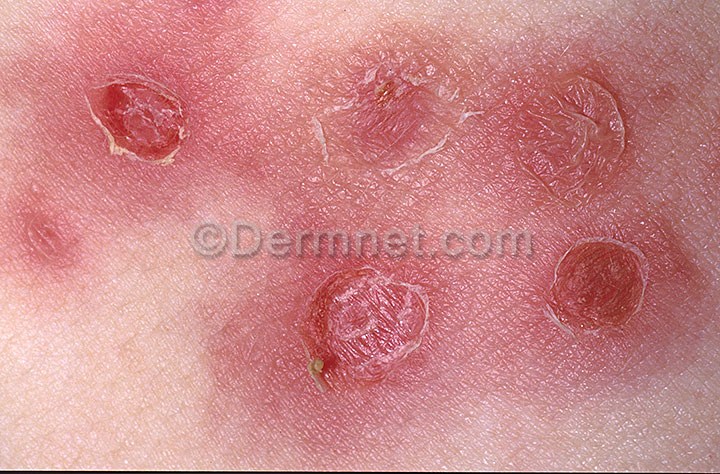
Disease: Warts Molluscum and other Viral Infections